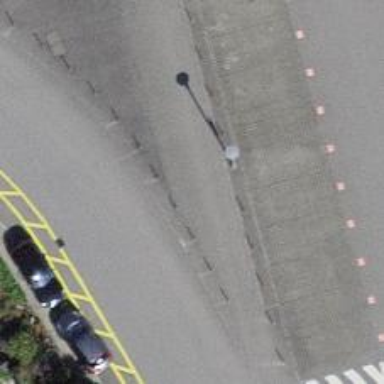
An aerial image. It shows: Bollard barrier.